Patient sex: M
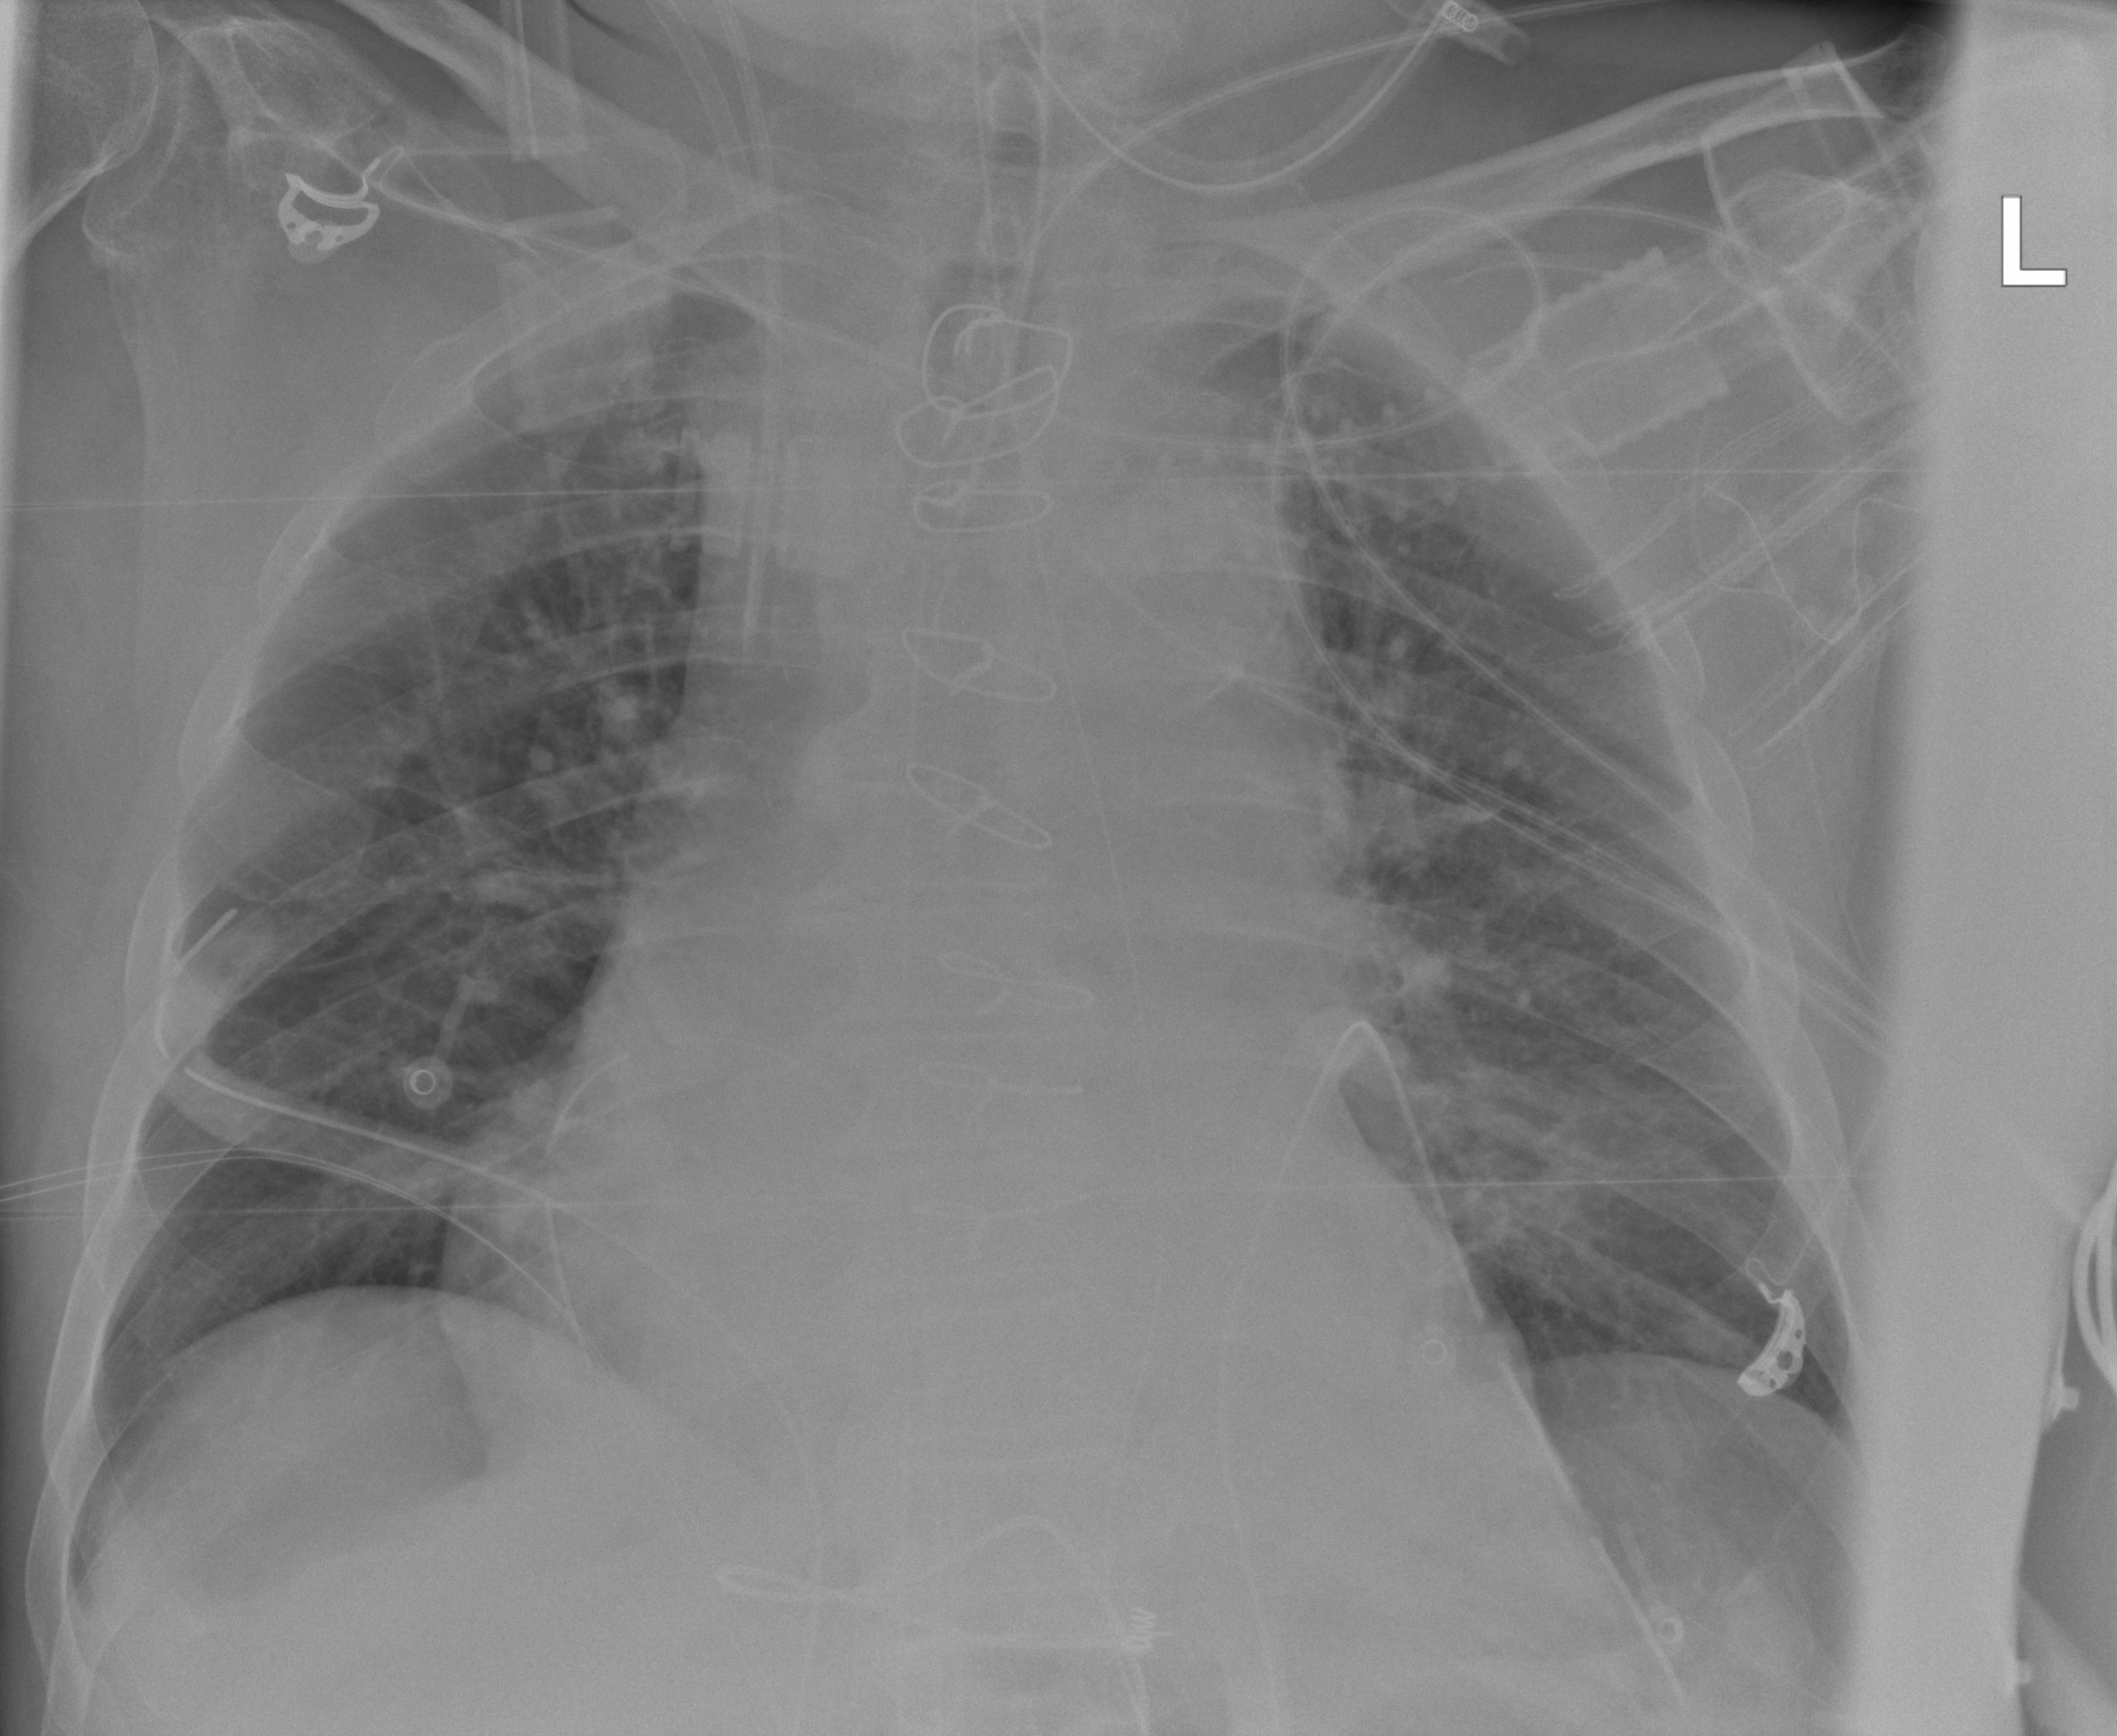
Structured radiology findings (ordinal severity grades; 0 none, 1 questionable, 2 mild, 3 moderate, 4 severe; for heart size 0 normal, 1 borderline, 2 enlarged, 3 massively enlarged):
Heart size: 2
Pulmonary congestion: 0
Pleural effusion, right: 0
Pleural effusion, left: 0
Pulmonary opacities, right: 0
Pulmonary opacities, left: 0
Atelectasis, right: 0
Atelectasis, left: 2